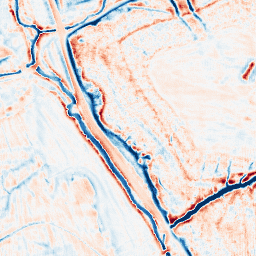
Category: edge_preserving
Decomposition family: bilateral
Decomposition parameters: d: 15
sigma_color: 75
sigma_space: 150
Upsampling method: fft_zeropad
Upsampling parameters: scale: 8
Upsampling scale: 8